Interaction volume radius: 5 \u00c5
Interaction volume height: 10 \u00c5
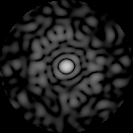
Disorder parameter: 0.8391